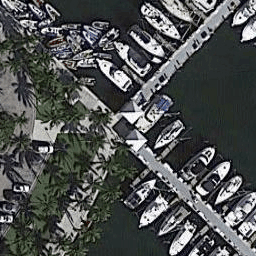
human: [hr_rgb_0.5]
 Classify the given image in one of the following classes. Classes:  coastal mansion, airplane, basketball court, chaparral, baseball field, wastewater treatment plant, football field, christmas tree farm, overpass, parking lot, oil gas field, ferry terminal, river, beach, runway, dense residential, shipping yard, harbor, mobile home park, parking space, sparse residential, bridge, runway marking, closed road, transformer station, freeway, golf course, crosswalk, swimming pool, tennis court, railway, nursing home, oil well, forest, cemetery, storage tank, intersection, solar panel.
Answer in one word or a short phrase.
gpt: harbor